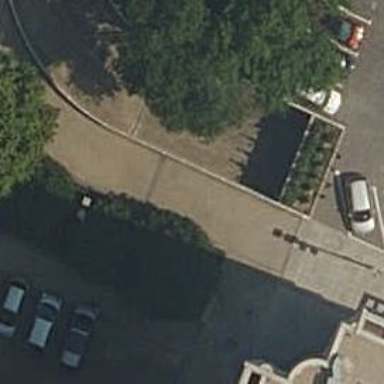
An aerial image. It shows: Raised kerb with metal fence.